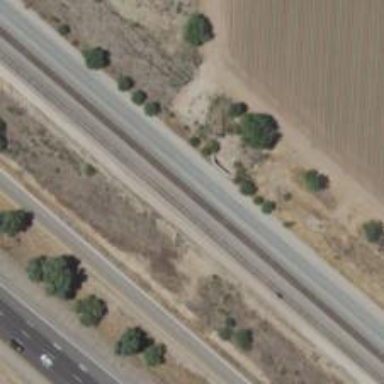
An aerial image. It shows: Railway track.